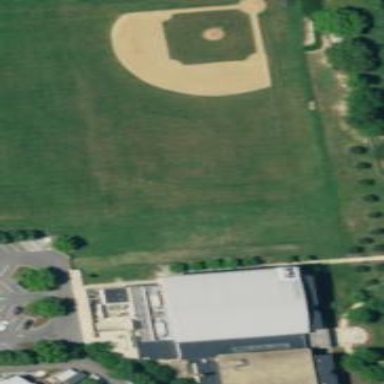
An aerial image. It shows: Baseball pitch for leisure and sports activities.